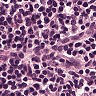
Metastatic tissue present: no